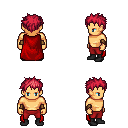
a pixel art fantasy rpg character, male body template, human, tanned skin, red cape, red pants, ruby red bedhead hairstyle, cloth bracers, black shoes, four views (front, back, left, right), 2x2 character sprite sheet, small pixel art, hard edges, no anti-aliasing